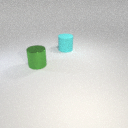
large cyan rubber cylinder behind large green metal cylinder